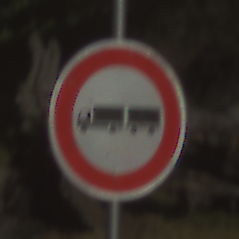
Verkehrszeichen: VerbotLastkraftwagenMitAnhaenger
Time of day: MorningAfternoon
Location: Outdoor (Nature)
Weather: PartlyCloudy
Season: NotSpecified
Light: Natural